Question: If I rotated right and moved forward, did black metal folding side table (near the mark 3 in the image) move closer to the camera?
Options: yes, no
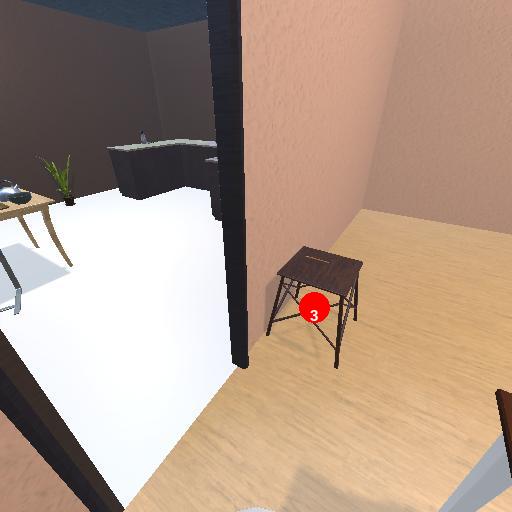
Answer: yes